Question: I am working with a rehosted workflow designer. In my C# code I do have access to the instance of the WorkflowDesigner. How do I get access to the current activity that I am at (the cursor is at ) or I have just opened it.
This is the workflow I am referring to:
'''
System.Activities.Presentation.WorkflowDesigner x;
'''
How do I access the current activity or all activities within the x.

I have tried this as well:
'''
ModelService modelService = x.Context.Services.GetService<ModelService>();
Activity a = modelService.Root.GetCurrentValue() as Activity;
IEnumerable <Activity> MyActivities = WorkflowInspectionServices.GetActivities(a );
'''
when I run this code there is NO activities returned within the root "a" in other words myActivities IEnumerable is empty.
Thanks in advance.
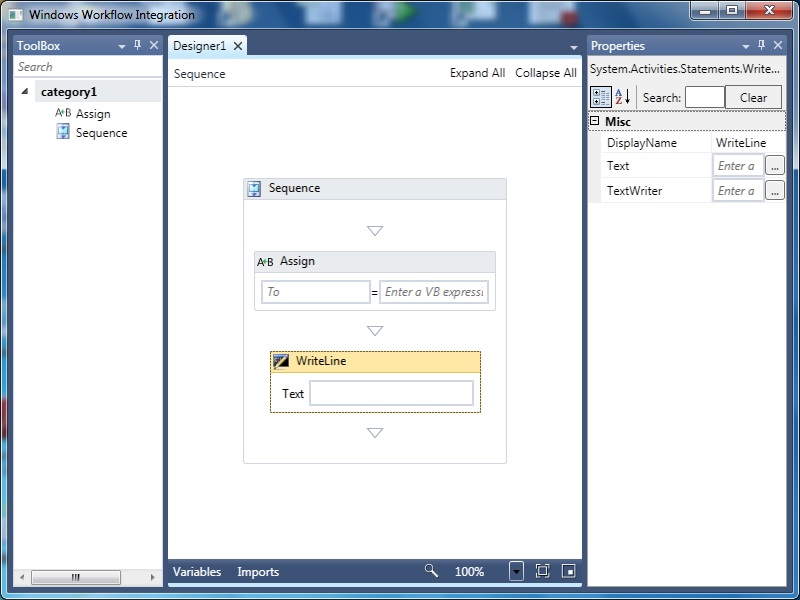
Answer: I found the answer on how to get the selected activity
Selection sel = x.Context.Items.GetValue();